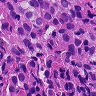
Metastatic tissue present: yes